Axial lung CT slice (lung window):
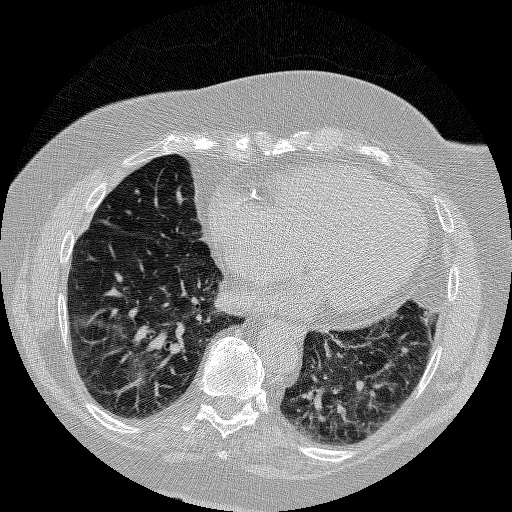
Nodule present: no